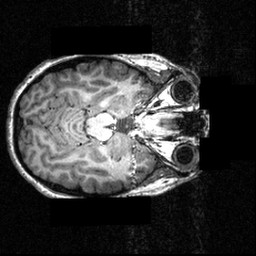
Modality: T1w
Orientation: axial
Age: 21
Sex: female
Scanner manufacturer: siemens
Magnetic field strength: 3.951 T
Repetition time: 1.5 s
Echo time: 0.00335 s